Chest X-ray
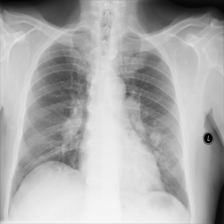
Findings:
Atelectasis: negative
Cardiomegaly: negative
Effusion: negative
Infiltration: negative
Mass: negative
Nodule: negative
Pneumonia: negative
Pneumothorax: negative
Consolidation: negative
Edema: negative
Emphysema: negative
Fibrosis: negative
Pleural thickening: negative
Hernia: negative